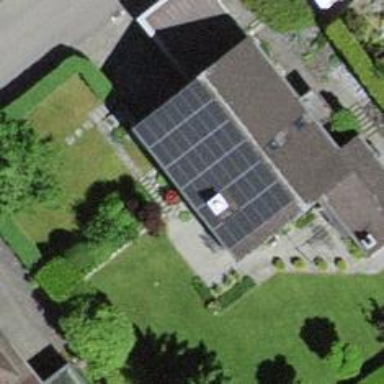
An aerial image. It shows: Solar power generator with photovoltaic panels.